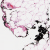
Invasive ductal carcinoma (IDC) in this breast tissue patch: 0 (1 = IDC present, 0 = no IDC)